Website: bh-photo
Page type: customer-info-address
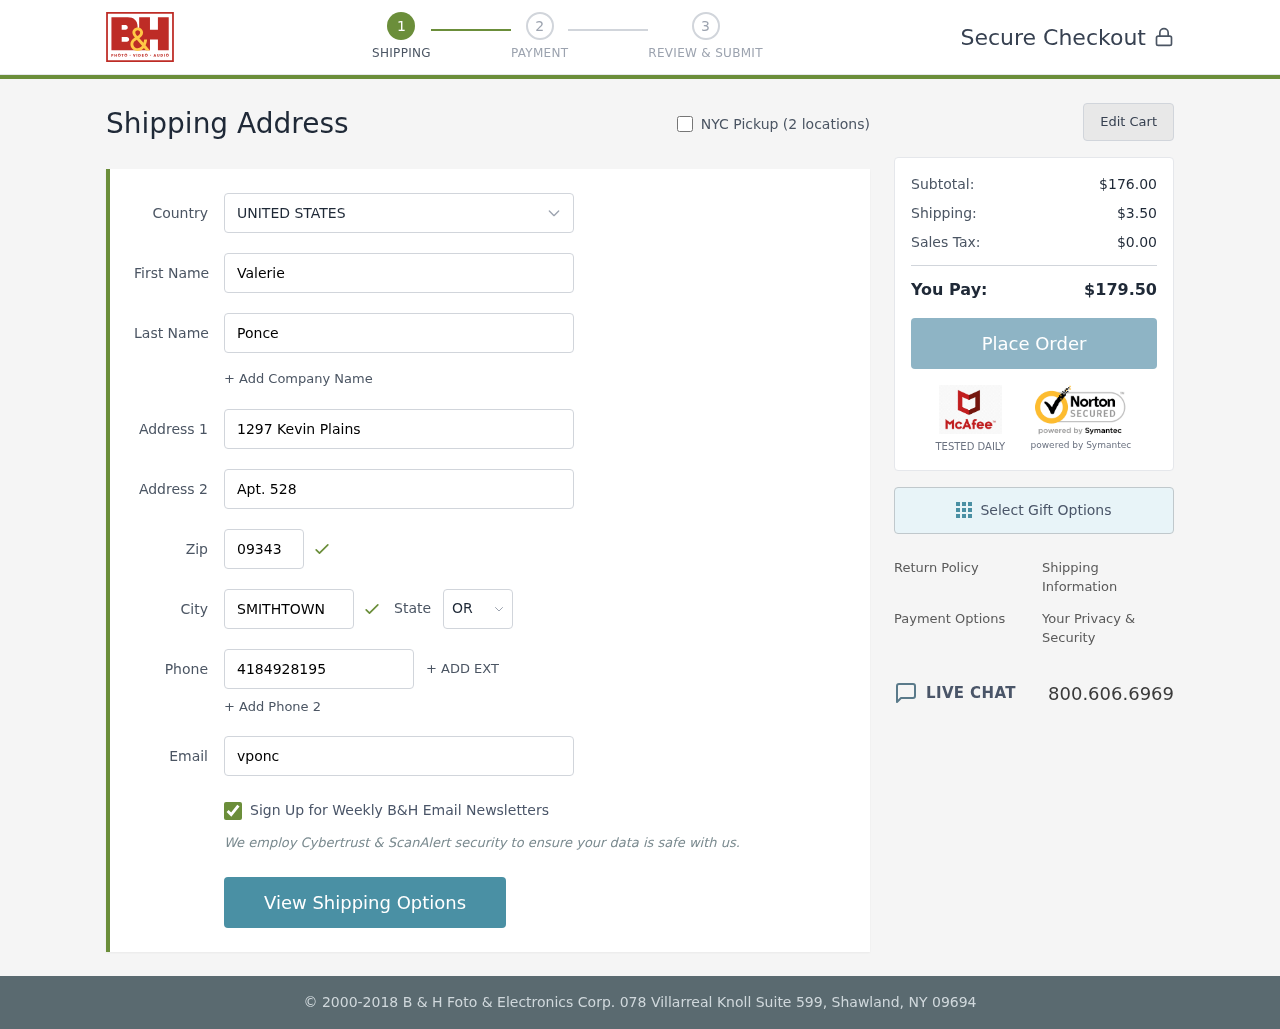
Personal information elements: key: PII_CITY
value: Smithtown
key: PII_COUNTRY
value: United States
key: PII_EMAIL
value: vponce@gmail.com
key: PII_FIRSTNAME
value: Valerie
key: PII_LASTNAME
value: Ponce
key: PII_PHONE
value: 4184928195
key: PII_POSTCODE
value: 09343
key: PII_STATE_ABBR
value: OR
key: PII_STREET
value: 1297 Kevin Plains
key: PII_STREET2
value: Apt. 528
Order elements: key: ORDER_SUBTOTAL
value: $176.00
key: ORDER_SHIPPING_COST
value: $3.50
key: ORDER_TAX
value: $0.00
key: ORDER_TOTAL
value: $179.50